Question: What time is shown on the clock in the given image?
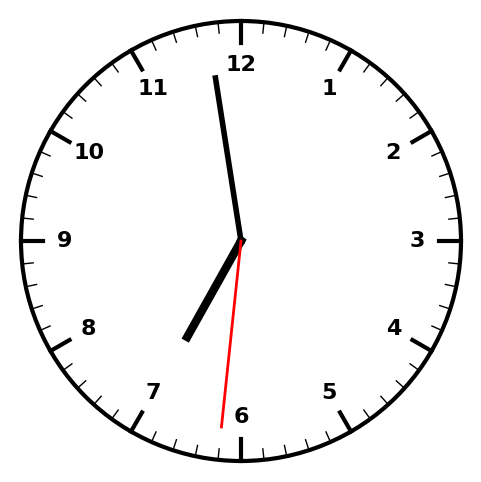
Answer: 06:58:31